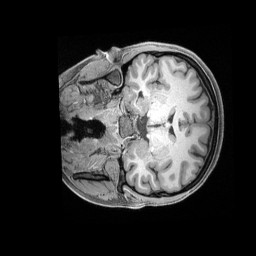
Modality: T1w
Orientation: coronal
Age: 22
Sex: female
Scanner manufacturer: siemens
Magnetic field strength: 3 T
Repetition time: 2.4 s
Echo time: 0.00228 s